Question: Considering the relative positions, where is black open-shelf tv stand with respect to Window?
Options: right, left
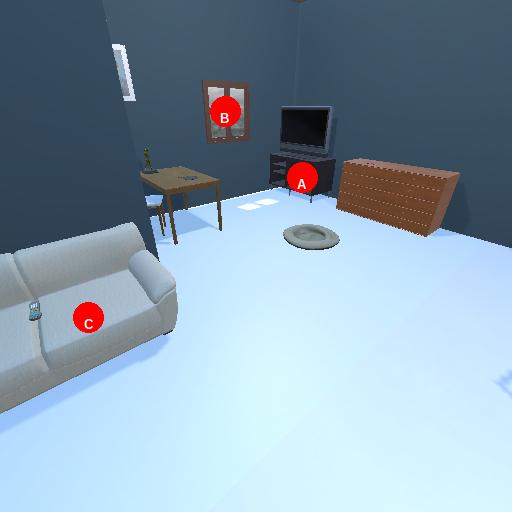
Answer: right